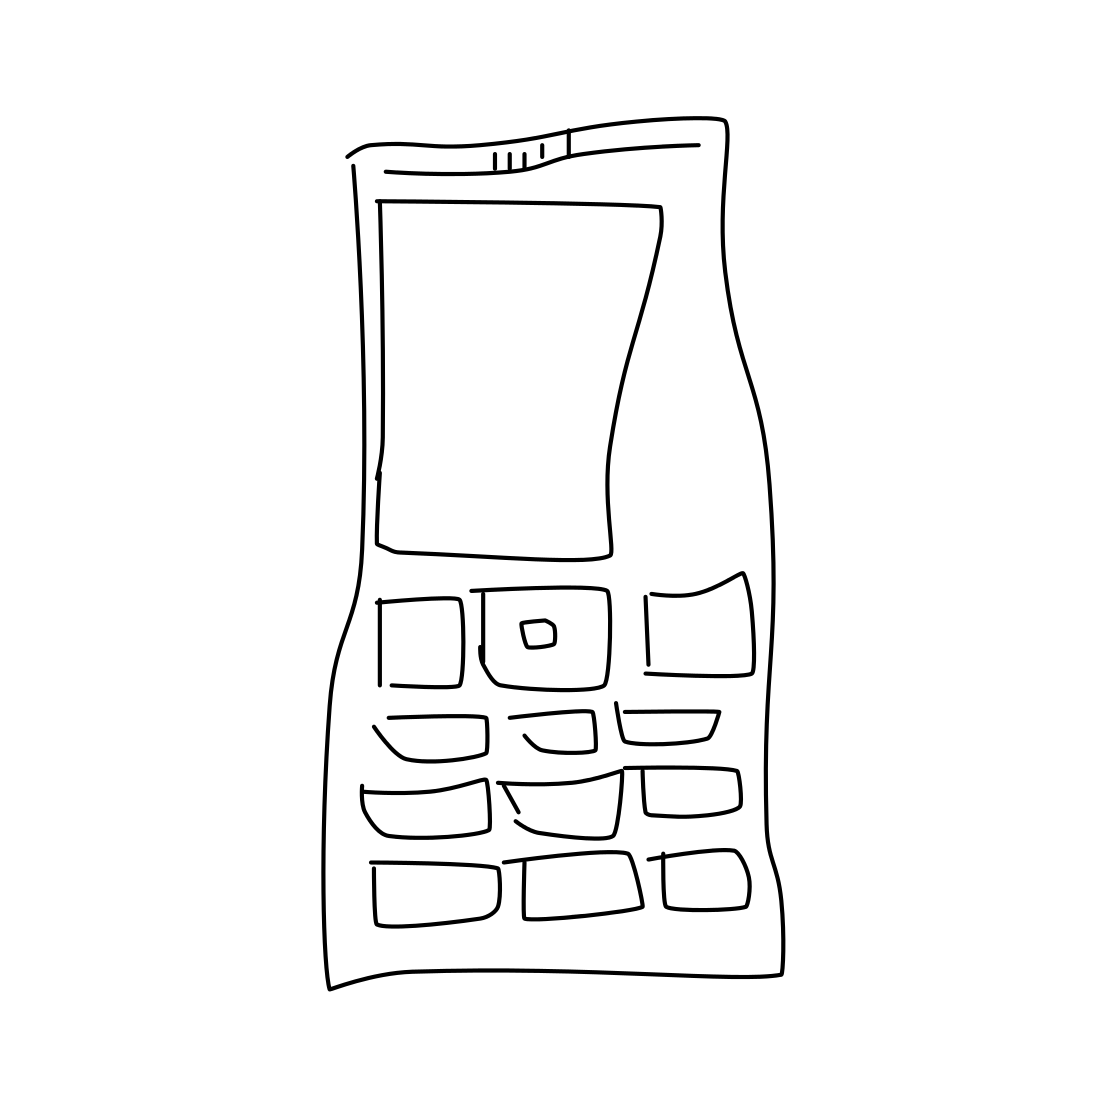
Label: cell phone